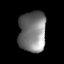
Tissue: lung
Cell type: Epithelial cells
Senescence score: 0.1935
Nuclear area (px): 1091
Mean DAPI intensity: 121.211